Aerial crown-view tile of a tropical tree (Barro Colorado Island, Panama), acquired 20250512:
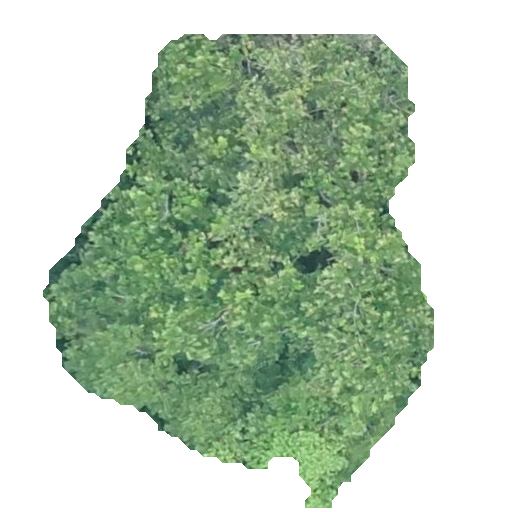
Species: Anacardium excelsum
GBIF accepted scientific name: Anacardium excelsum
Crown area: 186.399 m²